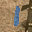
Label: 1